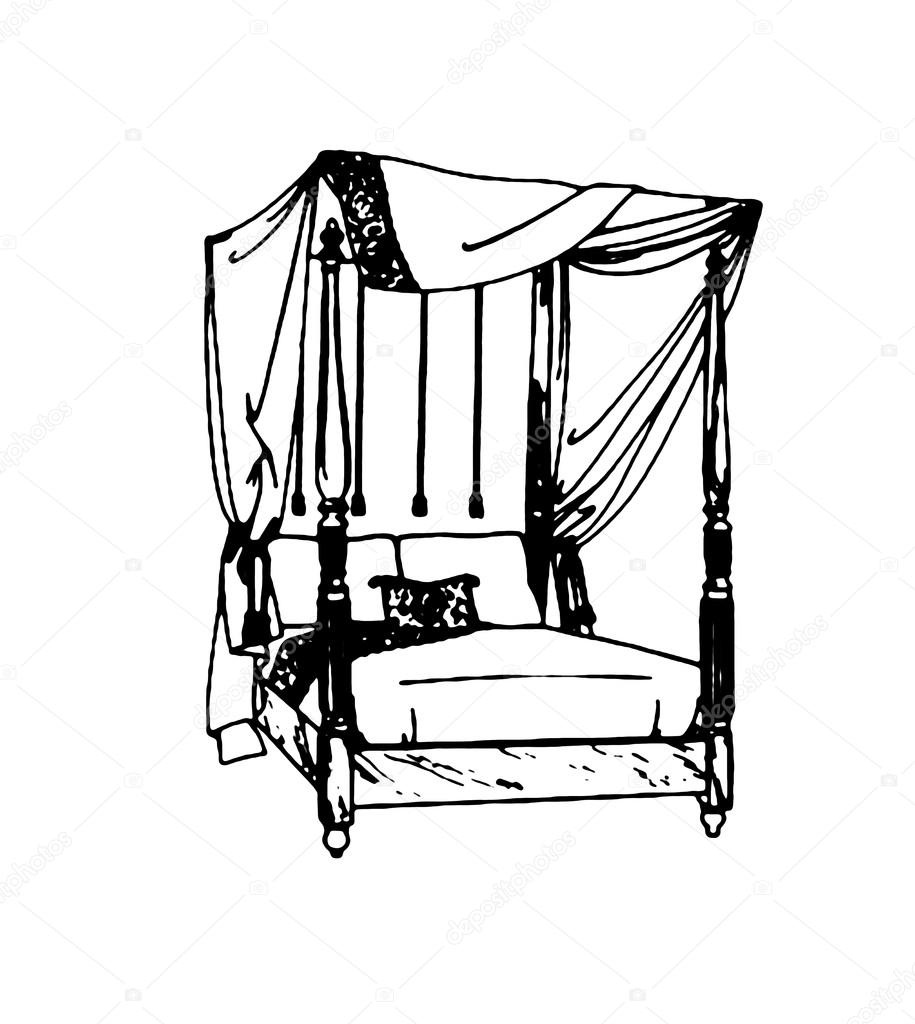
Label: four-poster